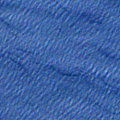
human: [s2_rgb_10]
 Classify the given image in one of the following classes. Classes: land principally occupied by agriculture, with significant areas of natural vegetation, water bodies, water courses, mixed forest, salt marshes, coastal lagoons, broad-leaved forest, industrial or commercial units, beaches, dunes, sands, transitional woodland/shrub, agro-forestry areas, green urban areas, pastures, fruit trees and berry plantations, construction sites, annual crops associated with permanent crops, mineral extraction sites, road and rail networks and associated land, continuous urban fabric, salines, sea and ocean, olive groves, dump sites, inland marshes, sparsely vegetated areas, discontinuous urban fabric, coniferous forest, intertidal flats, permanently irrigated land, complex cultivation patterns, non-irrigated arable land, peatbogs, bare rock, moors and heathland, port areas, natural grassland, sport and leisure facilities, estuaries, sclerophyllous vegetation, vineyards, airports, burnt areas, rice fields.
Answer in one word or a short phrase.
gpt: sea and ocean